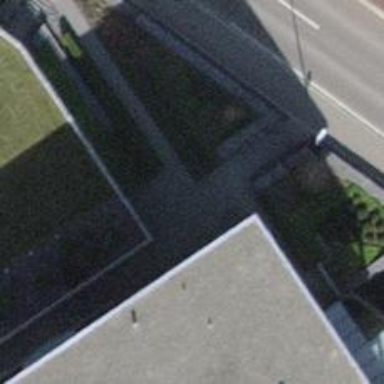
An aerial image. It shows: Footway surfaced with paving stones.